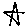
Label: star